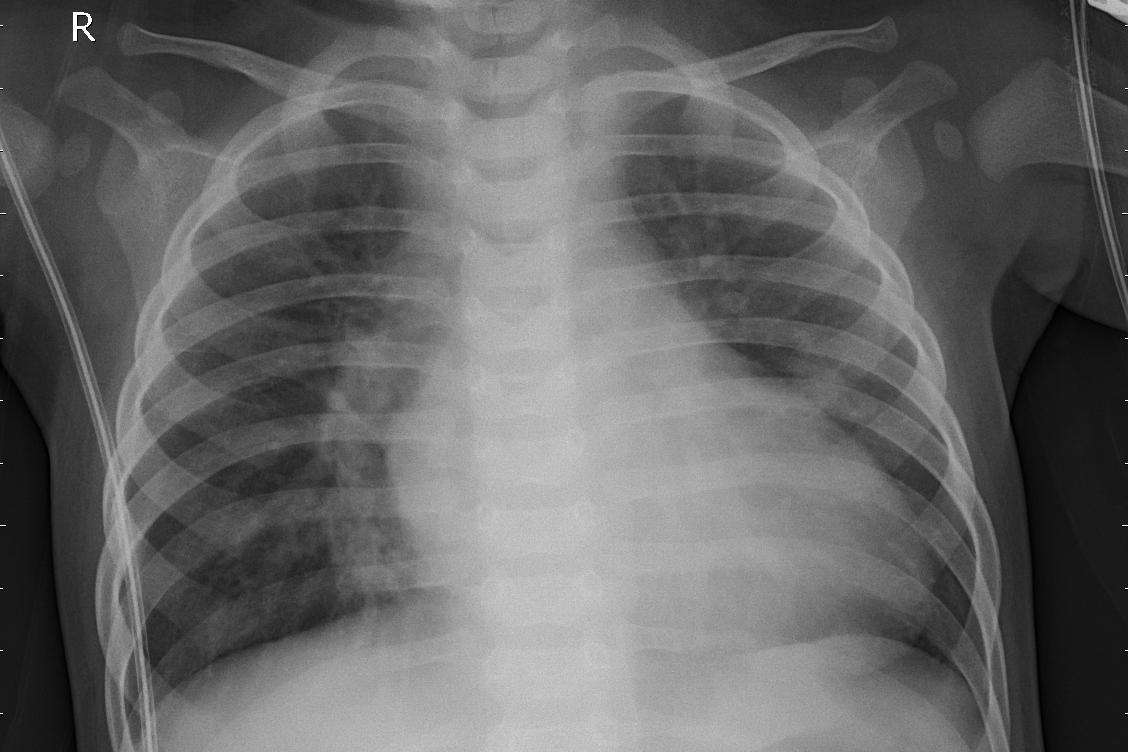
Diagnosis: PNEUMONIA